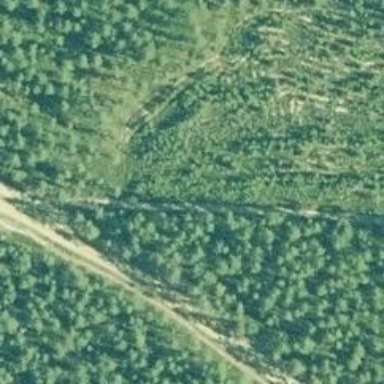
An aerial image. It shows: Path with excellent visibility. There is fallen tree obstacle on the trail.